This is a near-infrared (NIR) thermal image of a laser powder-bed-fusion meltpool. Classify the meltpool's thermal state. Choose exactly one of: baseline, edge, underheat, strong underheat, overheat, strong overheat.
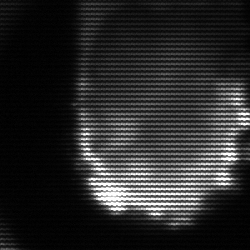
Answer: baseline